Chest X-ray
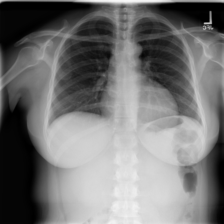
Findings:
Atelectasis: negative
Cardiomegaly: positive
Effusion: positive
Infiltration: negative
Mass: negative
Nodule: negative
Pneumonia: negative
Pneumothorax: negative
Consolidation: negative
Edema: negative
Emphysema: negative
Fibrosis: negative
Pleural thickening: negative
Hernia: negative